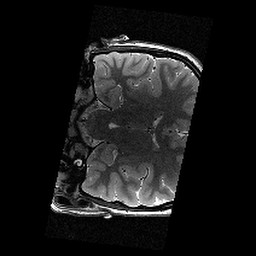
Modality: T2w
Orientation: coronal
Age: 14
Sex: female
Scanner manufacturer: siemens
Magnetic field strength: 3 T
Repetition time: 9.23 s
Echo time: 0.067 s